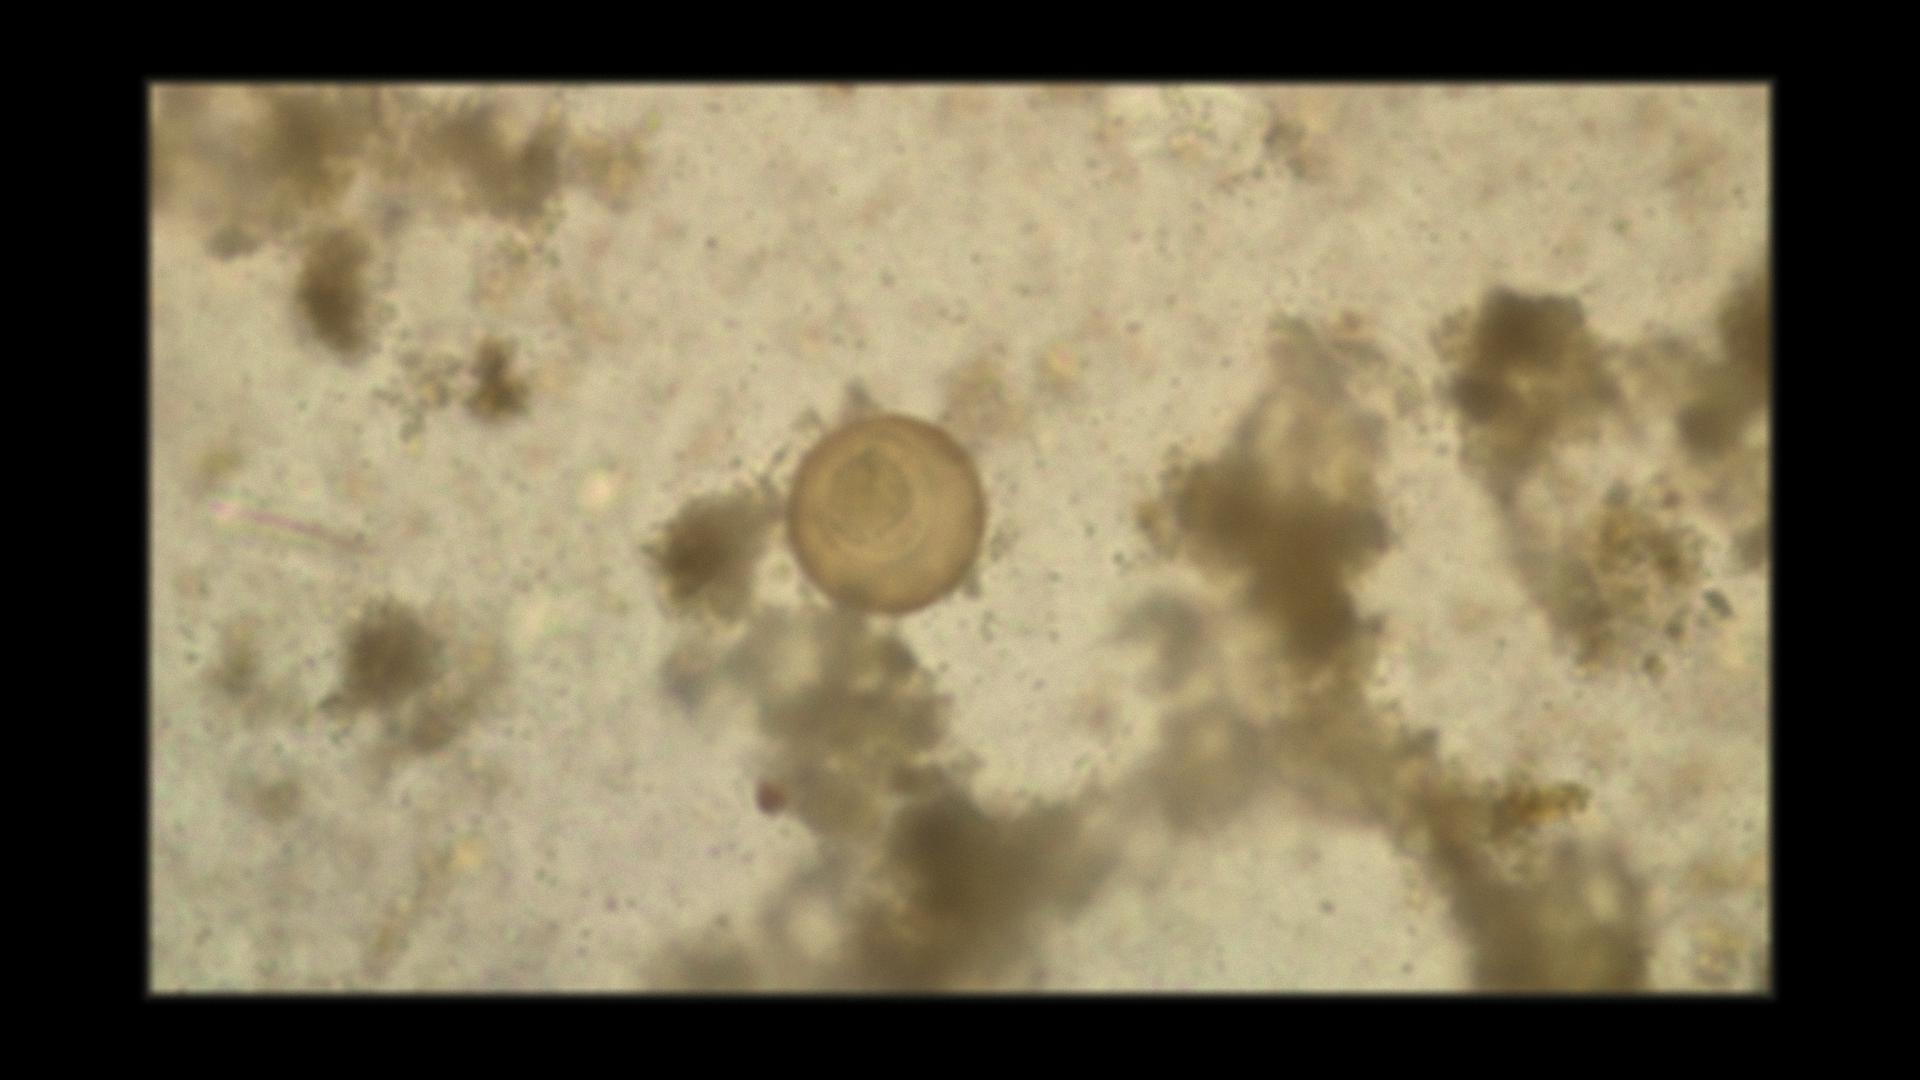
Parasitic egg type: Hymenolepis diminuta